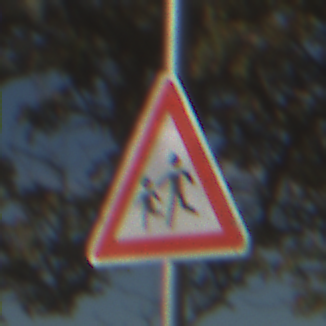
Verkehrszeichen: KinderRechts
Umgebung: Outdoor, Nature
Tageszeit: MorningAfternoon
Wetter: PartlyCloudy
Licht: Natural
Jahreszeit: NotSpecified
Kontrast: HighContrast